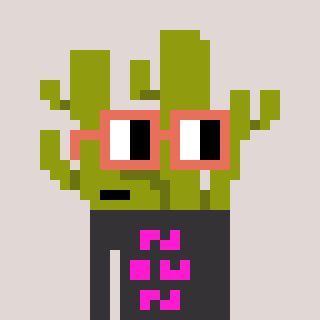
a pixel art character with square orange glasses, a cactus-shaped head and a grayscale-colored body on a warm background